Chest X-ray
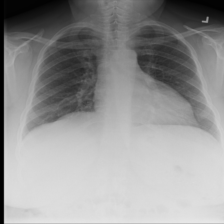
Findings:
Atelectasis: negative
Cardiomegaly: negative
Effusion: negative
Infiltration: negative
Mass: negative
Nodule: negative
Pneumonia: negative
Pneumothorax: negative
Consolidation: negative
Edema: negative
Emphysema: negative
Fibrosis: negative
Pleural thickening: negative
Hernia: negative